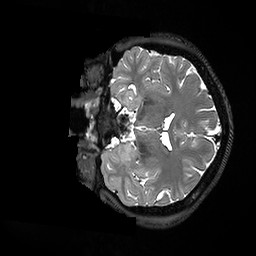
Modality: T2w
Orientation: coronal
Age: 24
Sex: female
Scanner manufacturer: ge
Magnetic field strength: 3 T
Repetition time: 3.202 s
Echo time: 0.06568 s